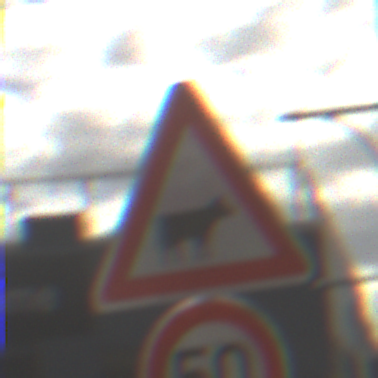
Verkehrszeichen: ViehtriebLinks
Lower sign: Geschwindigkeit50
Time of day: MorningAfternoon
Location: Outdoor (Urban)
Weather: PartlyCloudy
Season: NotSpecified
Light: Natural